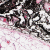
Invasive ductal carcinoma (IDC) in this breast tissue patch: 0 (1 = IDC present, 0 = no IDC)